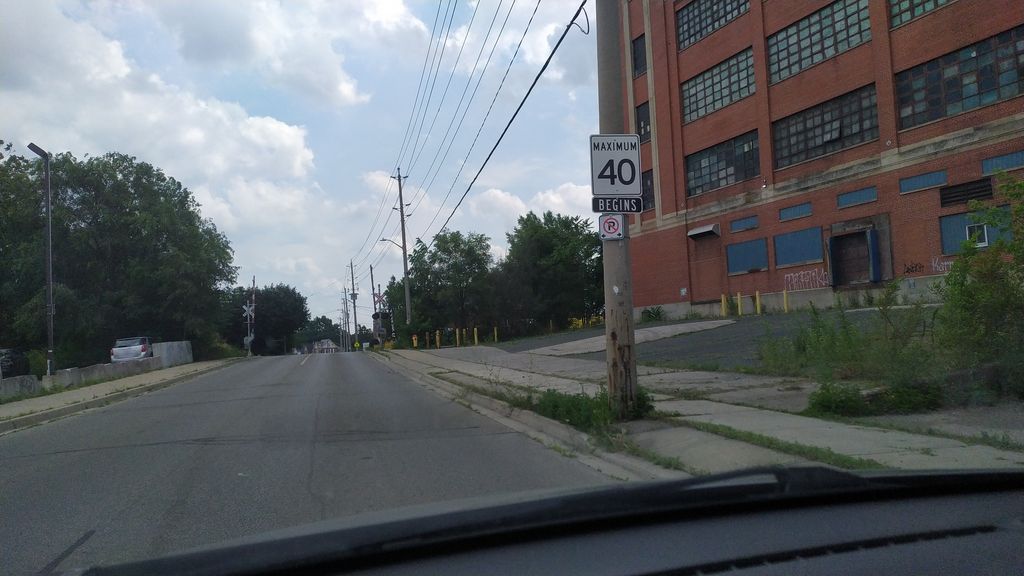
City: kitchener-waterloo